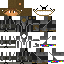
A male human skin with medium skin, wearing brown long hair dressed in a blue hoodie and black pants, featuring a closed mouth.